Question: I understand why it is being thrown, but why is it still unhandled when I have a catch block for it? Please see attached image for details.
'''
try
{
// Exception is thrown at the following line as not all items have Id property
addedLabours = currentLabours.Where(c => !previousLabours.Select(p => (Guid)p.Id).Contains((Guid)c.Id));
}
catch (RuntimeBinderException)
{
addedLabours = currentLabours;
}
'''

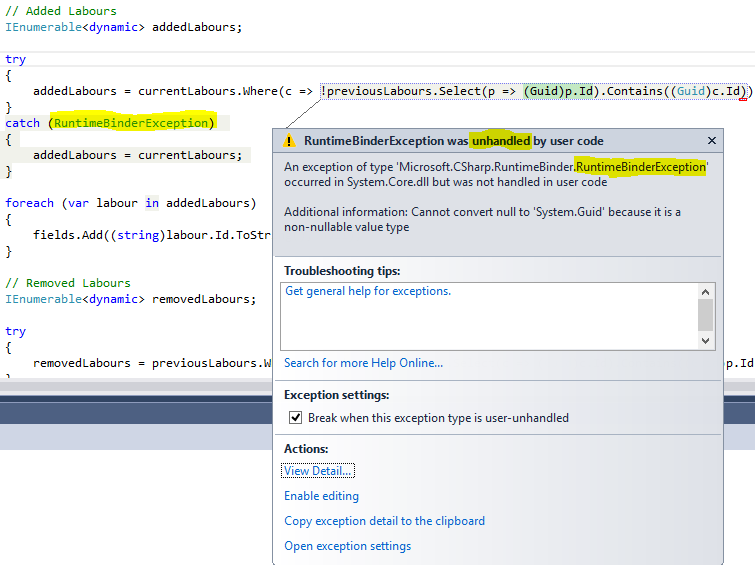
Answer: I just got an answer from one of my colleagues:
"Because it's deferred execution. The lamba are executed outside this context as deep down there are still IQueryables. The basis of IQueryables is an Expression that is constructed but executed at a different point.
If the lamba in the where clause was inside {} you could put the try {} catch (RuntimeBinderException) and it would get caught. But not outside the lamba."
Aside from understanding the reason it's possible to catch it by appending the '.ToList()' (thanks Hans Passant!).
'''
try
{
// Exception will be caught with .ToList()
addedLabours = currentLabours.Where(c => !previousLabours.Select(p => (Guid)p.Id).Contains((Guid)c.Id)).ToList();
}
catch (RuntimeBinderException)
{
addedLabours = currentLabours;
}
'''